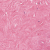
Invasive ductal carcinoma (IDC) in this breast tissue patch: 0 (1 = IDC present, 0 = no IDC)